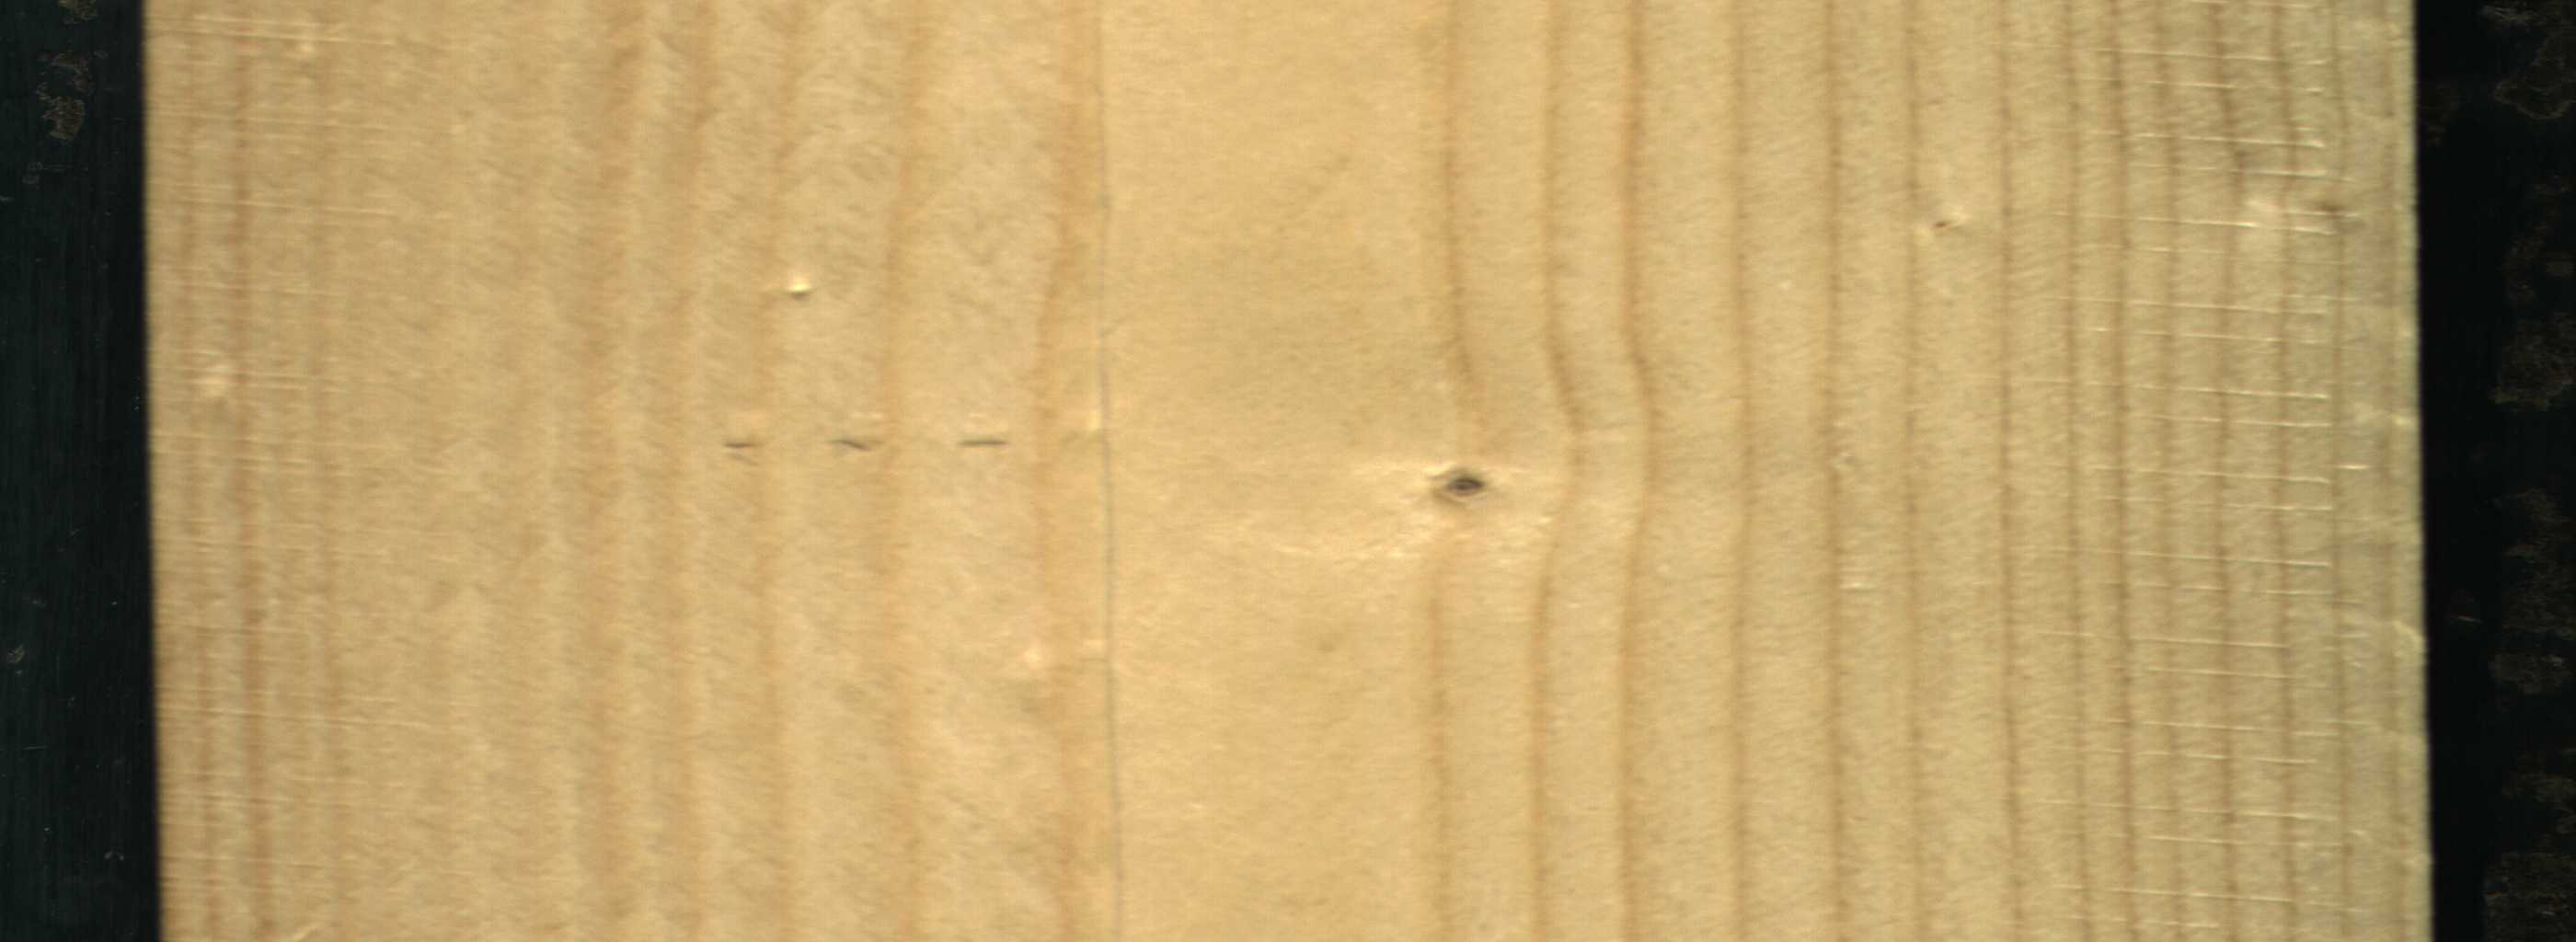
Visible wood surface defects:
Live_Knot